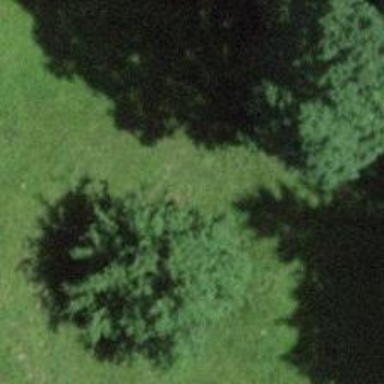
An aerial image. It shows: Single tag "natural: tree."